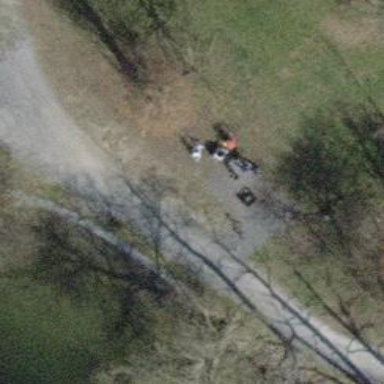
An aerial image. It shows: Picnic table located in leisure land area.